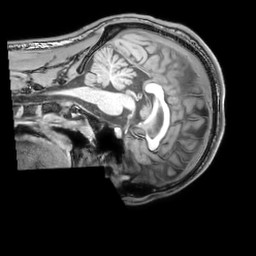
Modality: T1w
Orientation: sagittal
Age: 18
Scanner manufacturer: philips
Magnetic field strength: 3 T
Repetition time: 0.007 s
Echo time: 0.003501 s